Question: So currently on add to my database, I perform this select statement get the result and add it to a separate column in my database, and it looks as follows:
'''
public void addGasLog(GasLog gasLog){
// Get reference to writable DB
SQLiteDatabase db = this.getWritableDatabase();
// Create ContentValues to add key "column"/value
ContentValues values = new ContentValues();
//...
Cursor cursor = getWritableDatabase().rawQuery("select (" + gasLog.getOdometer() + " - y.odometer) / " + gasLog.getGallons() + " as mpg from gasLog x, gasLog y where y.odometer = (select max(z.odometer) from gasLog z where z.odometer < " + gasLog.getOdometer() + ")", null);
try {
if (cursor.moveToFirst()) {
mpg = cursor.getString(0);
}
} finally {
cursor.close();
}
values.put(KEY_MPG, mpg);
Log.d("MySQLiteHelper", KEY_MPG);
// Insert
long gasLog_id = db.insert(TABLE_GASLOG, //table
null, //nullColumnHack
values); // key/value -> keys = column names/ values =
db.close();
}
'''
So this is good, it performs my calculation needed in the select statement and inserts the correct value in the mpg column for that row.
What I need is to be able to use this similar functionality, and perform it on each row in the database... so run that select statement on each row, and pass the value into the mpg column for each row it hits.
I know a few values will change, like 'gasLog.getOdometer()' will need to instead get the value of the "odometer" column for that row and 'gasLog.getGallons()' will need to be the value from the "gallons" column for that row.
Any help would be appreciated.
EDIT: I am looking to put the results from this question into a new method that I can run separately, which will go through each row on the database and update them all.
EDIT2:
This is the method I created which is now creating blank columns
'''
public void updateMPG(){
SQLiteDatabase db = this.getWritableDatabase();
Cursor cursor = getWritableDatabase().rawQuery("select ('odometer' - y.odometer) / 'gallons' as mpg from gasLog x, gasLog y where y.odometer = (select max(z.odometer) from gasLog z where z.odometer < 'odometer')", null);
ContentValues values = new ContentValues();
try {
cursor.moveToFirst();
while (true) {
mpg = cursor.getString(0);
values.put(KEY_MPG, mpg);
long gasLog_id = db.insert(TABLE_GASLOG, null, values);
if (cursor.isLast())
break;
cursor.moveToNext();
}
} finally {
cursor.close();
}
db.close();
}
'''
EDIT3:

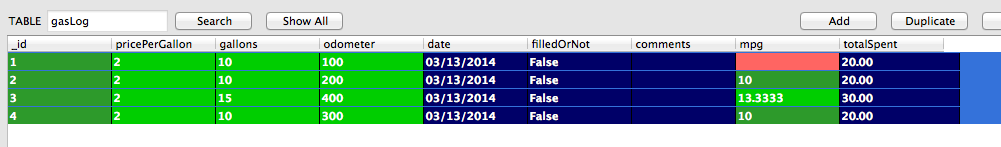
Answer: Here is how you would go through all the rows in the database and modify the mpg column value in the TABLE_GASLOG table.
'''
Cursor cursor = getWritableDatabase().rawQuery("select (" + gasLog.getOdometer() + " - y.odometer) / " + gasLog.getGallons() + " as mpg from gasLog x, gasLog y where y.odometer = (select max(z.odometer) from gasLog z where z.odometer < " + gasLog.getOdometer() + ")", null);
try {
cursor.moveToFirst();
int key = 1;
while (true) {
mpg = cursor.getString(0);
values.put(KEY_MPG, mpg);
db.update(TABLE_GASLOG, values, "_id=?", new String[]{String.valueOf(key)});
if (cursor.isLast())
break;
cursor.moveToNext();
key++;
}
} finally {
cursor.close();
}
db.close();
'''
This code will basically iterate over your entire result set and then extract the mpg value in each row and insert it into your TABLE_GASLOG database.
EDIT: This will add more rows to TABLE_GASLOG. From you comment, I understand that you need to update your row. In this case, instead of db.insert() method, please use:
'''
update(String table, ContentValues values, String whereClause, String[] whereArgs)
'''
your where clause will depend on whatever your condition is.